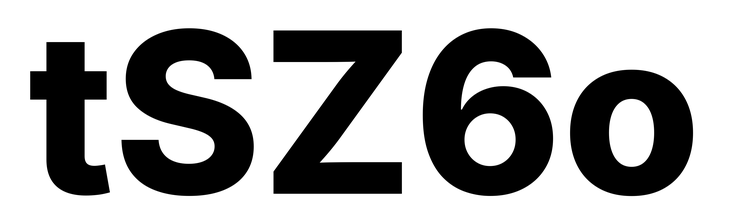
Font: Inter_ExtraBold